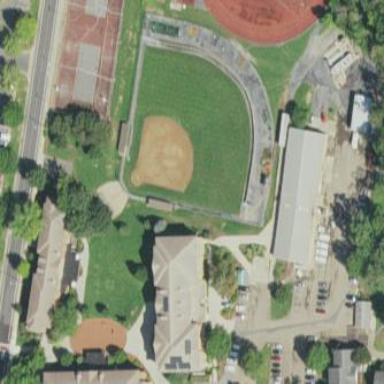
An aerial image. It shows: Softball pitch for leisure sports.